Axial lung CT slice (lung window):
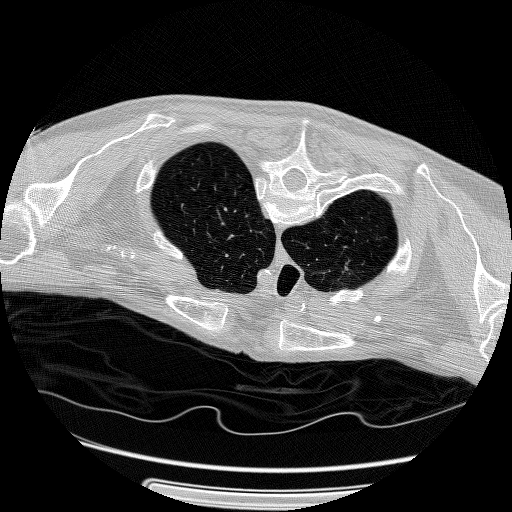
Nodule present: no